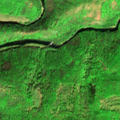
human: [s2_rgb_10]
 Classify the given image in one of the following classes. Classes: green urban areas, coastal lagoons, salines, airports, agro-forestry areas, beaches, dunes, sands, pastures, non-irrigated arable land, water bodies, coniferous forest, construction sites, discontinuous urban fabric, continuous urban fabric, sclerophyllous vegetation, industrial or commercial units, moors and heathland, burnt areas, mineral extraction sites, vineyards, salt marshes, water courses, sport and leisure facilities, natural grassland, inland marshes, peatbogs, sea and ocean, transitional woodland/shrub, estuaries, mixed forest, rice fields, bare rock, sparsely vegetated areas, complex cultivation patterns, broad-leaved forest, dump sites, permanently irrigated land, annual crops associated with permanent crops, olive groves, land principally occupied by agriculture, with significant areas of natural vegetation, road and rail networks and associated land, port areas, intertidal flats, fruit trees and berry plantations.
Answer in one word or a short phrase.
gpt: broad-leaved forest